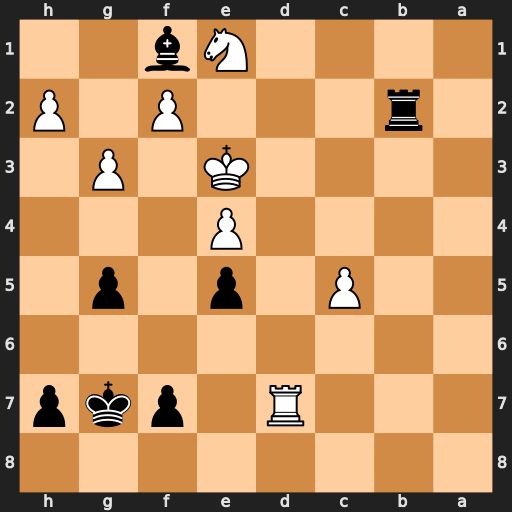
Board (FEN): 8/3R1pkp/8/2P1p1p1/4P3/4K1P1/1r3P1P/4Nb2
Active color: b
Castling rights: -
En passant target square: -
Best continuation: Re2+ Kd3 Rxe1+